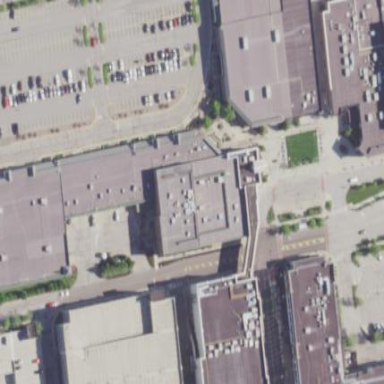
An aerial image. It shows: Cinema building.